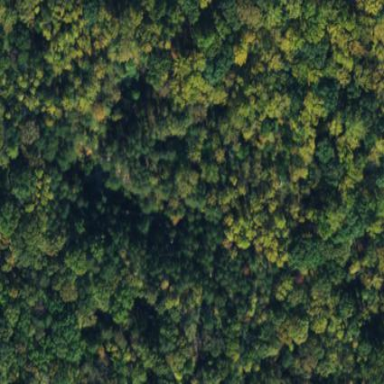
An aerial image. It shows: Woodland with evergreen needle-leaved trees.